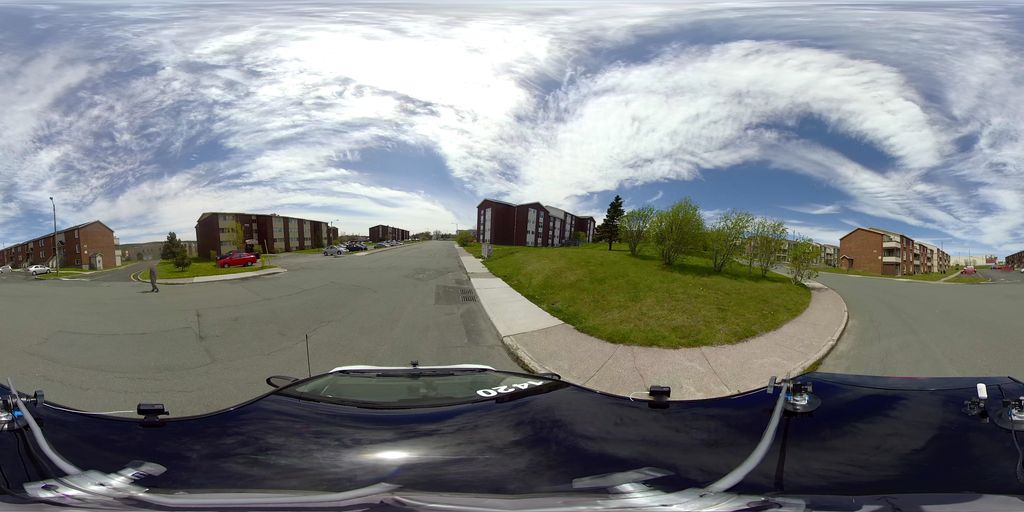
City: st_johns